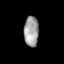
Tissue: skin
Cell type: Epithelial cells
Senescence score: 0.2722
Nuclear area (px): 433
Mean DAPI intensity: 160.446